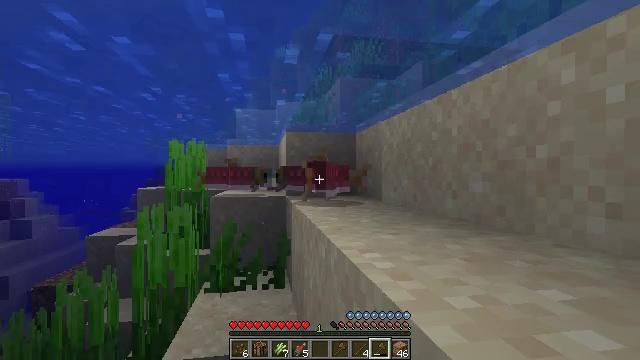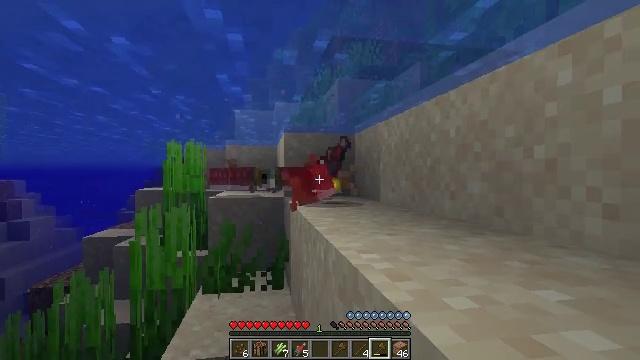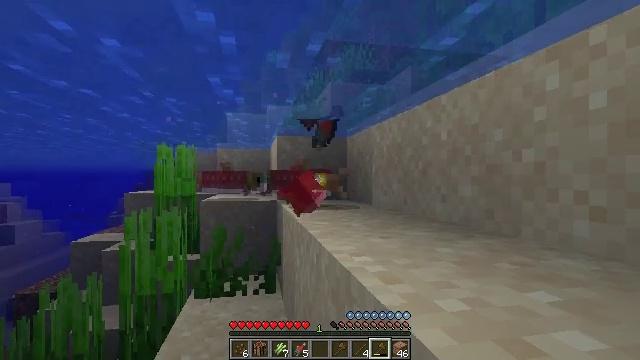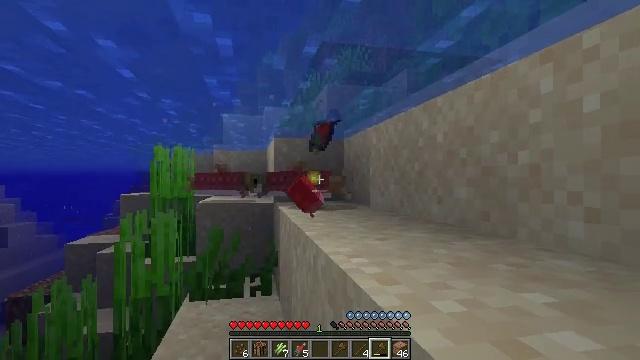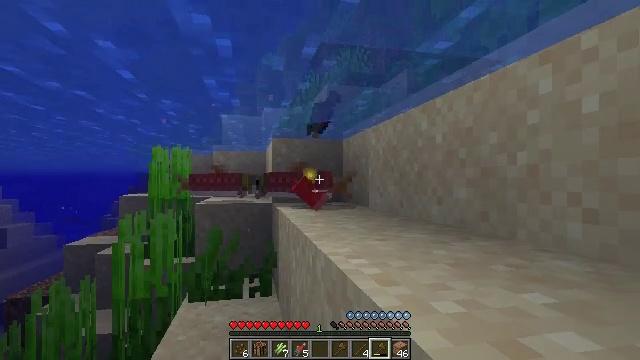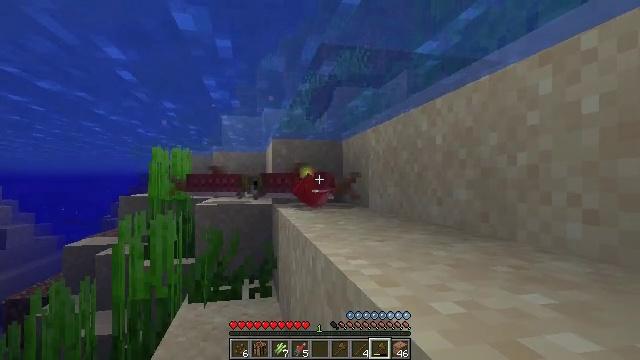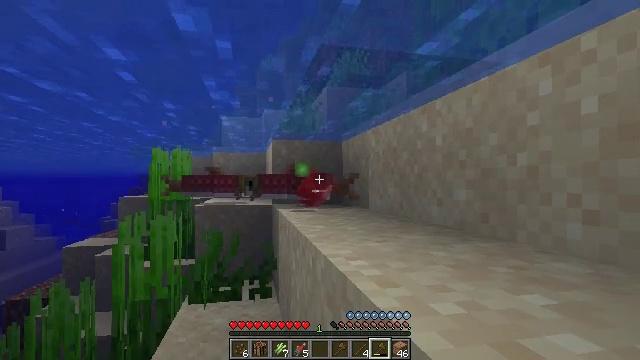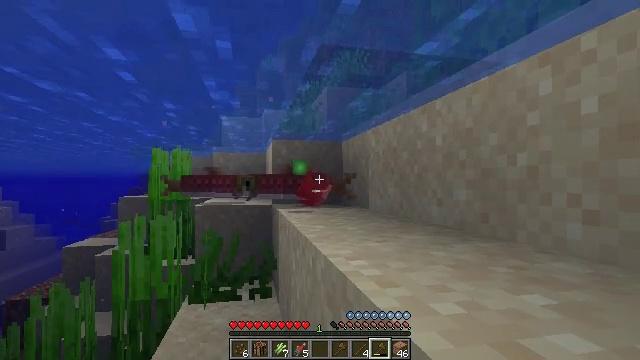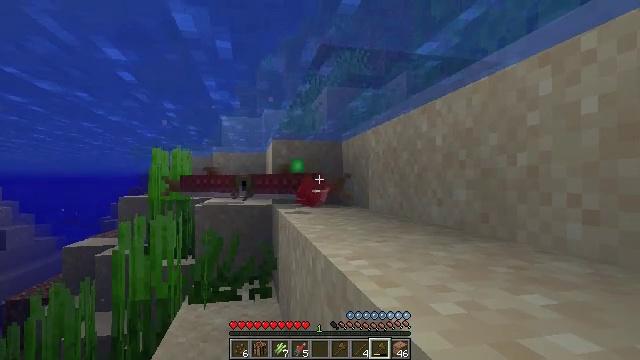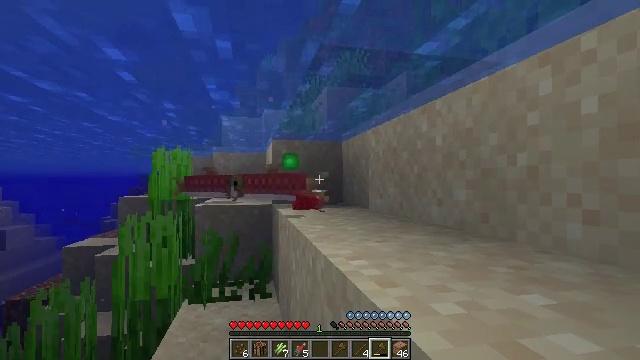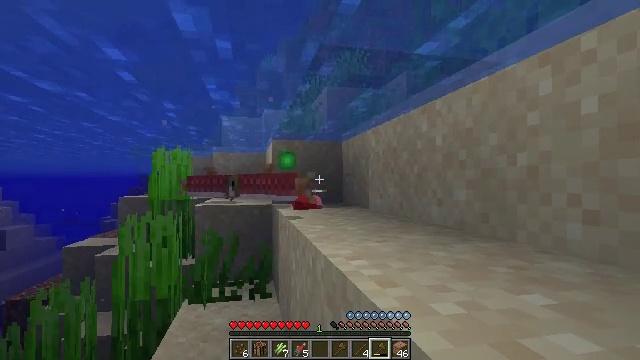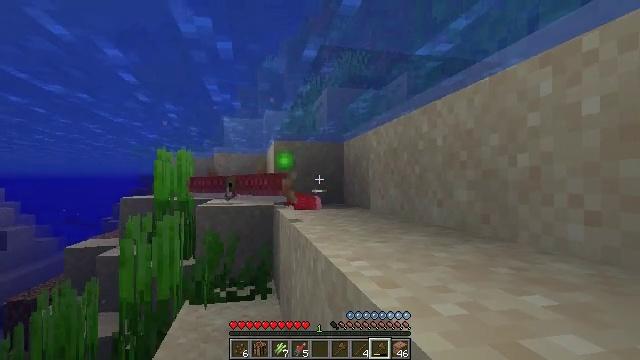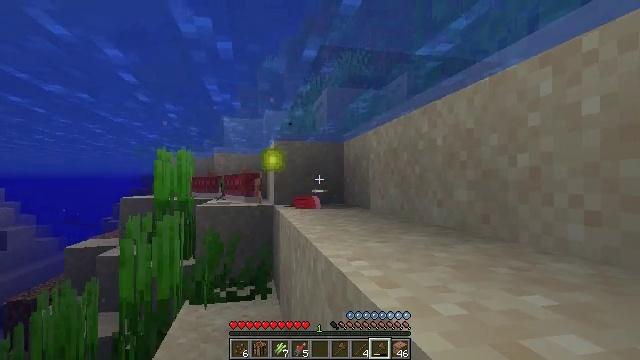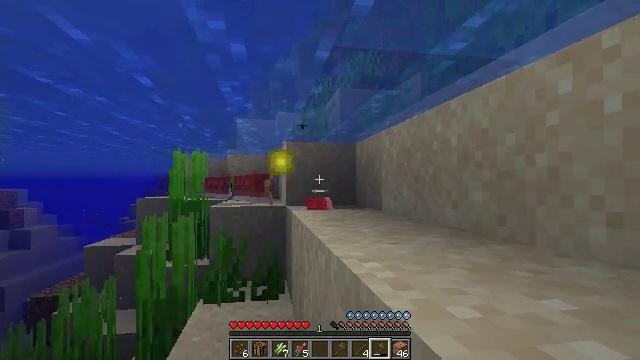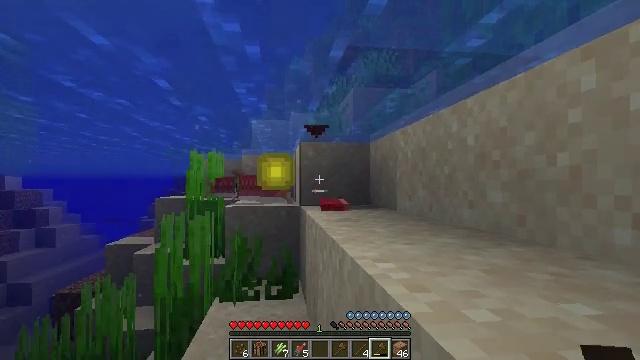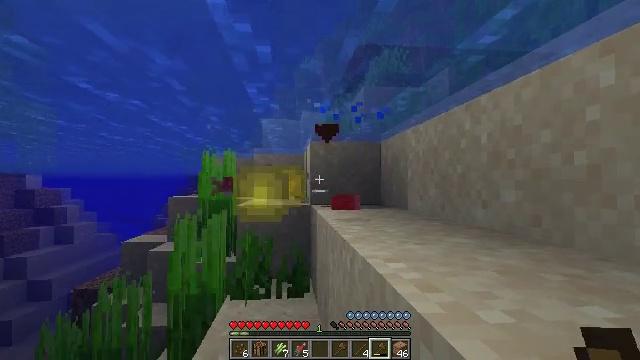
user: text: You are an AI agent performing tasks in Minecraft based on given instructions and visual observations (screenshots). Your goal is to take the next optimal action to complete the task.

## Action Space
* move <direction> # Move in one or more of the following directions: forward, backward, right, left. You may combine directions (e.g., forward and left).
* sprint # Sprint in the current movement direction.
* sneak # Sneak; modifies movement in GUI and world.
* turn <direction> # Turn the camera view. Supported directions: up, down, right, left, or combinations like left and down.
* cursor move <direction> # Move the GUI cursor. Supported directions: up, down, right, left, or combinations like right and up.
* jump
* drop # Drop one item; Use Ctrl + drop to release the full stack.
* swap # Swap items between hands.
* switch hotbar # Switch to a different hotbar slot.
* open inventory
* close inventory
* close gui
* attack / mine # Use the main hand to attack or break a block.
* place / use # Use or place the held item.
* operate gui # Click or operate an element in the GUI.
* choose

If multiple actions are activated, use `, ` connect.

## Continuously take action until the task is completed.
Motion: motion action
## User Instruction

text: Mine tall seagrass from underwater.
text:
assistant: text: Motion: move forward and move left, sneak
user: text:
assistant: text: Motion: move forward and move left, sneak, turn right
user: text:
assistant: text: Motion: move forward and move left, sneak
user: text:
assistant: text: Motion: move forward and move left, sneak
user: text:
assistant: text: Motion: move forward and move left, sneak
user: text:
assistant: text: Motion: move forward and move left, sneak
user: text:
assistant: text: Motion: move forward and move left, sneak
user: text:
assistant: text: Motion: move forward and move left, sneak
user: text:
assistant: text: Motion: move forward and move left, sneak
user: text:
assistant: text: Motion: move forward and move left, sneak
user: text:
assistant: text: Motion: move forward and move left, sneak
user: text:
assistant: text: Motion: move forward and move left, sneak
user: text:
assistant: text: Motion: move forward and move left, sneak, turn left
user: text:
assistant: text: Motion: move forward and move left, sneak, turn left
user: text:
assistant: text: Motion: move forward and move left, sneak, turn left
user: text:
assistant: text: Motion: move forward and move left, sneak, turn left
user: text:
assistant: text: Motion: move left, sneak
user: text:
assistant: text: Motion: move forward and move left, sneak, turn left
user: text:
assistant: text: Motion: move forward and move left, sneak, turn left
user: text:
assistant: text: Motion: move forward and move left, sneak
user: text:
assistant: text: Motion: move forward and move left, sneak, turn left
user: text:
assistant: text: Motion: move forward and move left, sneak
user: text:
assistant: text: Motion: move forward and move left, sneak
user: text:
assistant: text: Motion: move forward and move left, sneak
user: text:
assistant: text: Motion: move forward and move left, sneak
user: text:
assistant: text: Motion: move forward and move left, sneak
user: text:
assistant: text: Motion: move forward and move left, sneak
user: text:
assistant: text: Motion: move forward and move left, sneak
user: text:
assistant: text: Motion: move forward and move left, sneak
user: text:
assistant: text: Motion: move forward, sneak